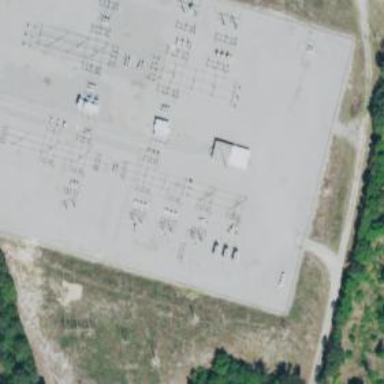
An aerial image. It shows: Switch for power supply.